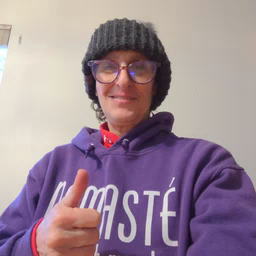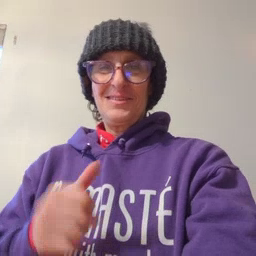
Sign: chocolate